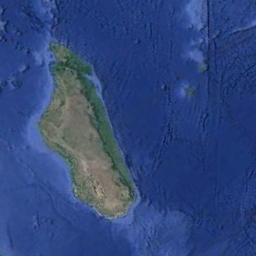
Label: island